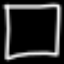
Label: square